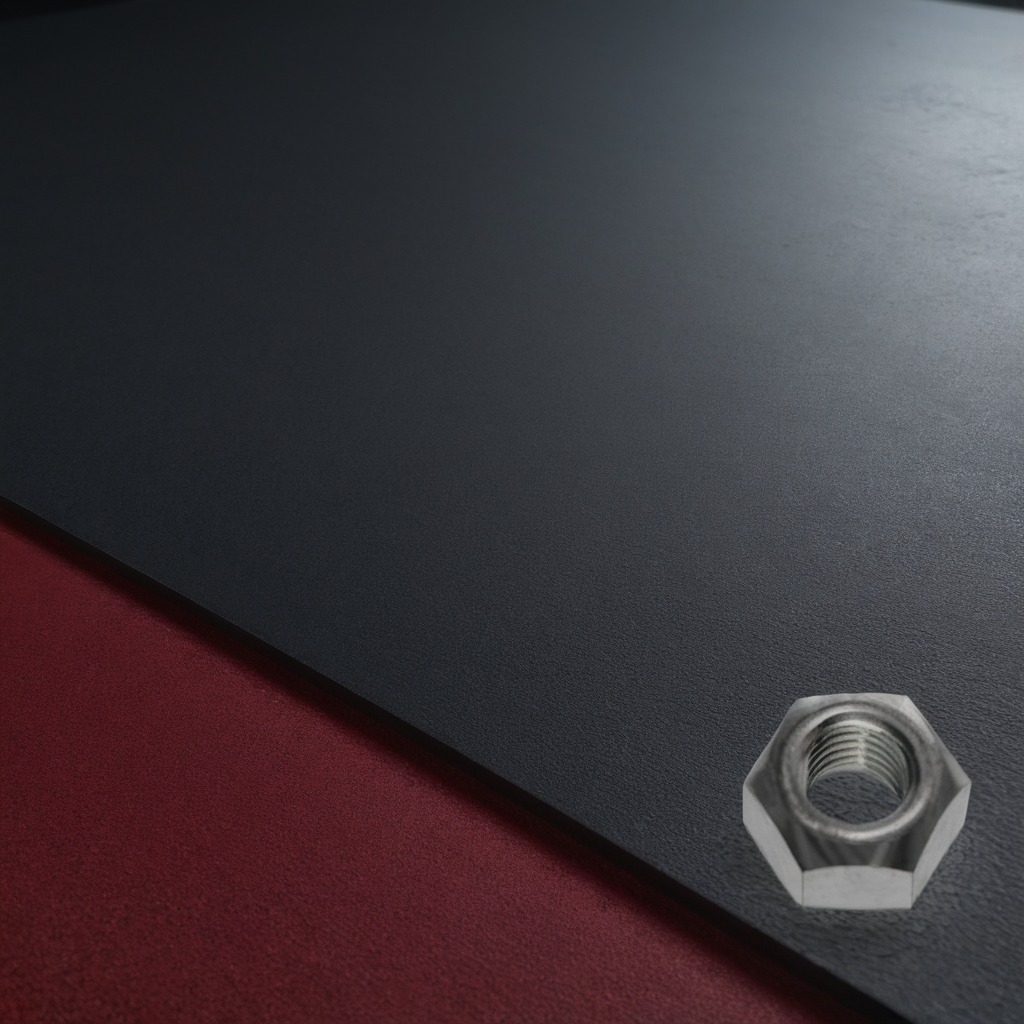
A metal nut lies on a clean granite tabletop covered with a red rubber mat inside a workshop at night dim ambient light soft shadows worn but beneath the mat